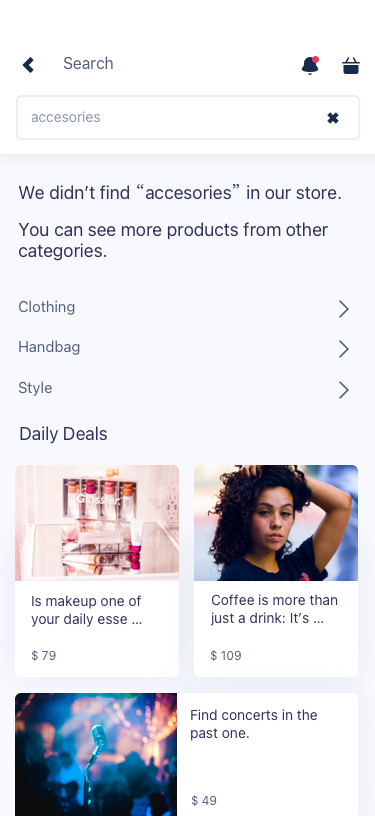
Text in this UI design:
Search
accesories
Clothing
Handbag
We didn’t find “accesories” in our store.
You can see more products from other
categories.
Style
Daily Deals
Is makeup one of your daily esse …
Coffee is more than just a drink: It’s …
Find concerts in the
past one.
$ 49
$ 79
$ 109